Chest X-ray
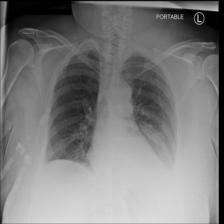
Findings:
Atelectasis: negative
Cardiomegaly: negative
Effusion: positive
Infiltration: positive
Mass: negative
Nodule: negative
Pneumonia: negative
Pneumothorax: negative
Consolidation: negative
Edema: negative
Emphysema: negative
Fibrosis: negative
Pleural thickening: negative
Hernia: negative